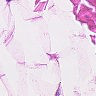
Metastatic tissue present: no